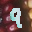
Label: 9